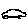
Label: car